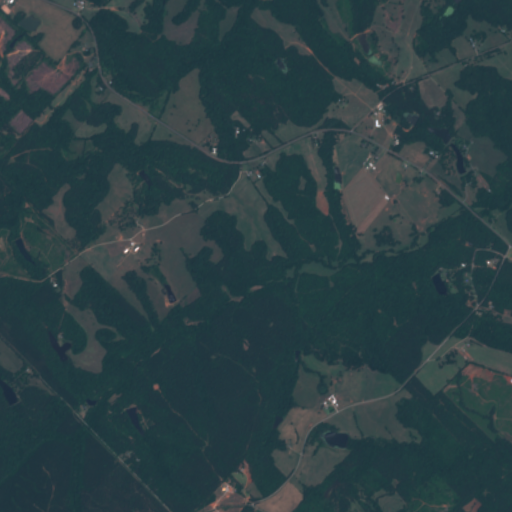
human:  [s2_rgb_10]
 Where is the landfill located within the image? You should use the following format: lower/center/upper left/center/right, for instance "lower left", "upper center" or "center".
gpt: There is no landfill in the image.